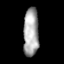
Tissue: lung
Cell type: Epithelial cells
Senescence score: 0.2413
Nuclear area (px): 721
Mean DAPI intensity: 168.035